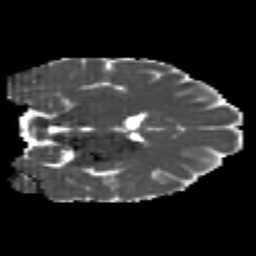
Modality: MD
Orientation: coronal
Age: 22
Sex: female
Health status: healthy
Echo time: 0.074 s